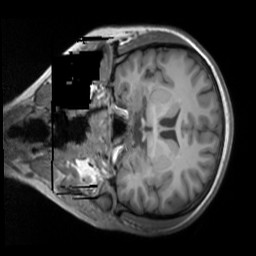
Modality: T1w
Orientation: coronal
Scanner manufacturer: siemens
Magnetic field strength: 3 T
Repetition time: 1.9 s
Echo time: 0.00267 s